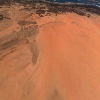
Label: land